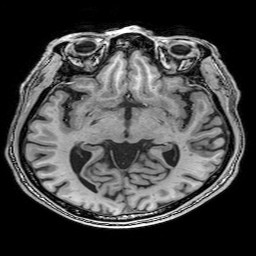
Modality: T1w
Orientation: coronal
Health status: healthy
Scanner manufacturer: philips
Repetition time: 0.00758 s
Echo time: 0.00352 s